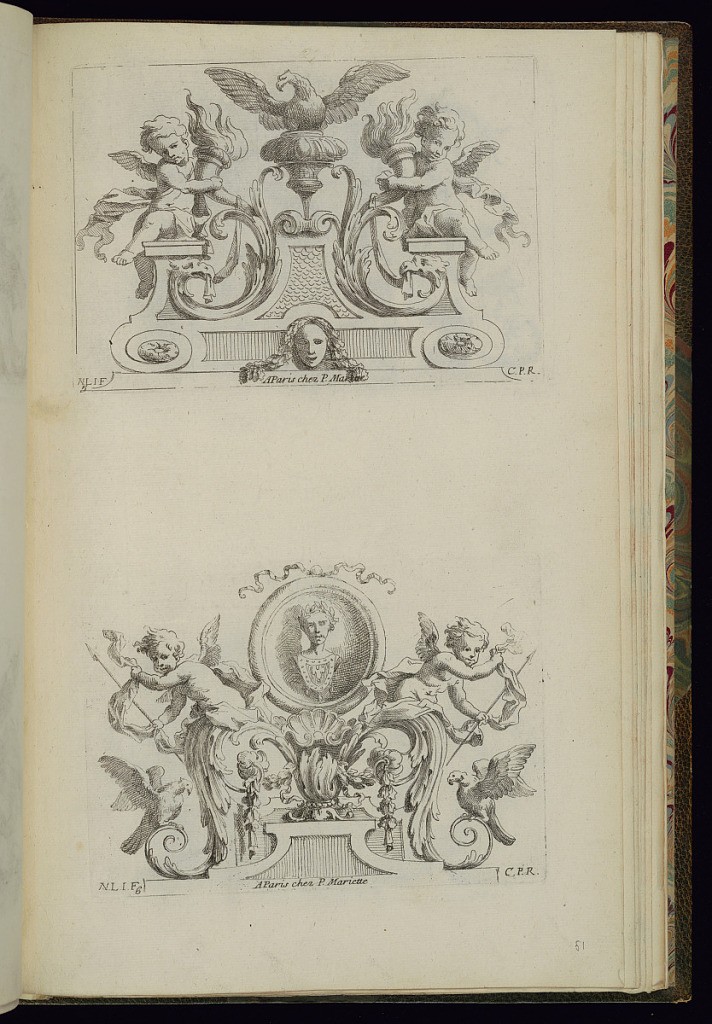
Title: Two Ornament Designs
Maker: Nicolas Pierre Loir, French, 1624 - 1679
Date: ca.1660–1713
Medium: Etching on paper
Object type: Print
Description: Two plates of ornament designs printed on a single sheet, one above the other. The upper plate features an eagle on a vase on three-tiered plinth, decorated with fish-scale pattern, rosettes, and a mask (mascaron), flanked by winged putti holding flaming torches, foliate scrolls, and scrolling leaves (rinceaux). The lower plate features a roundel with a portrait bust, flanked by winged putti, scrolling leaves (rinceaux), foliate scrolls, shell, birds, rosettes, and festoons of leaves. The plates are signed and numbered.